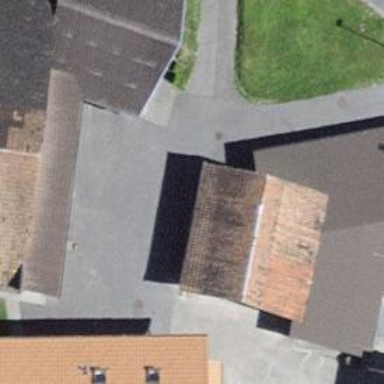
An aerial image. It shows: Barn.